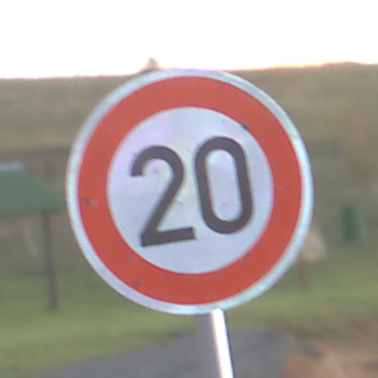
Verkehrszeichen: Geschwindigkeit20
Umgebung: Outdoor, RoadRail
Tageszeit: SunriseSunset
Wetter: PartlyCloudy
Licht: Natural
Jahreszeit: NotSpecified
Kontrast: LowContrast